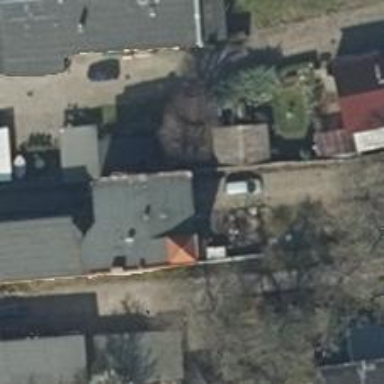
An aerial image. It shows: Driveway that serves as building passage under tunnel.